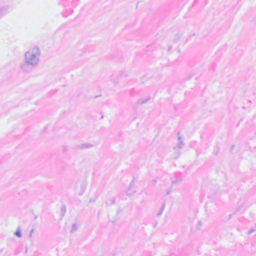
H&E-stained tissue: Breast